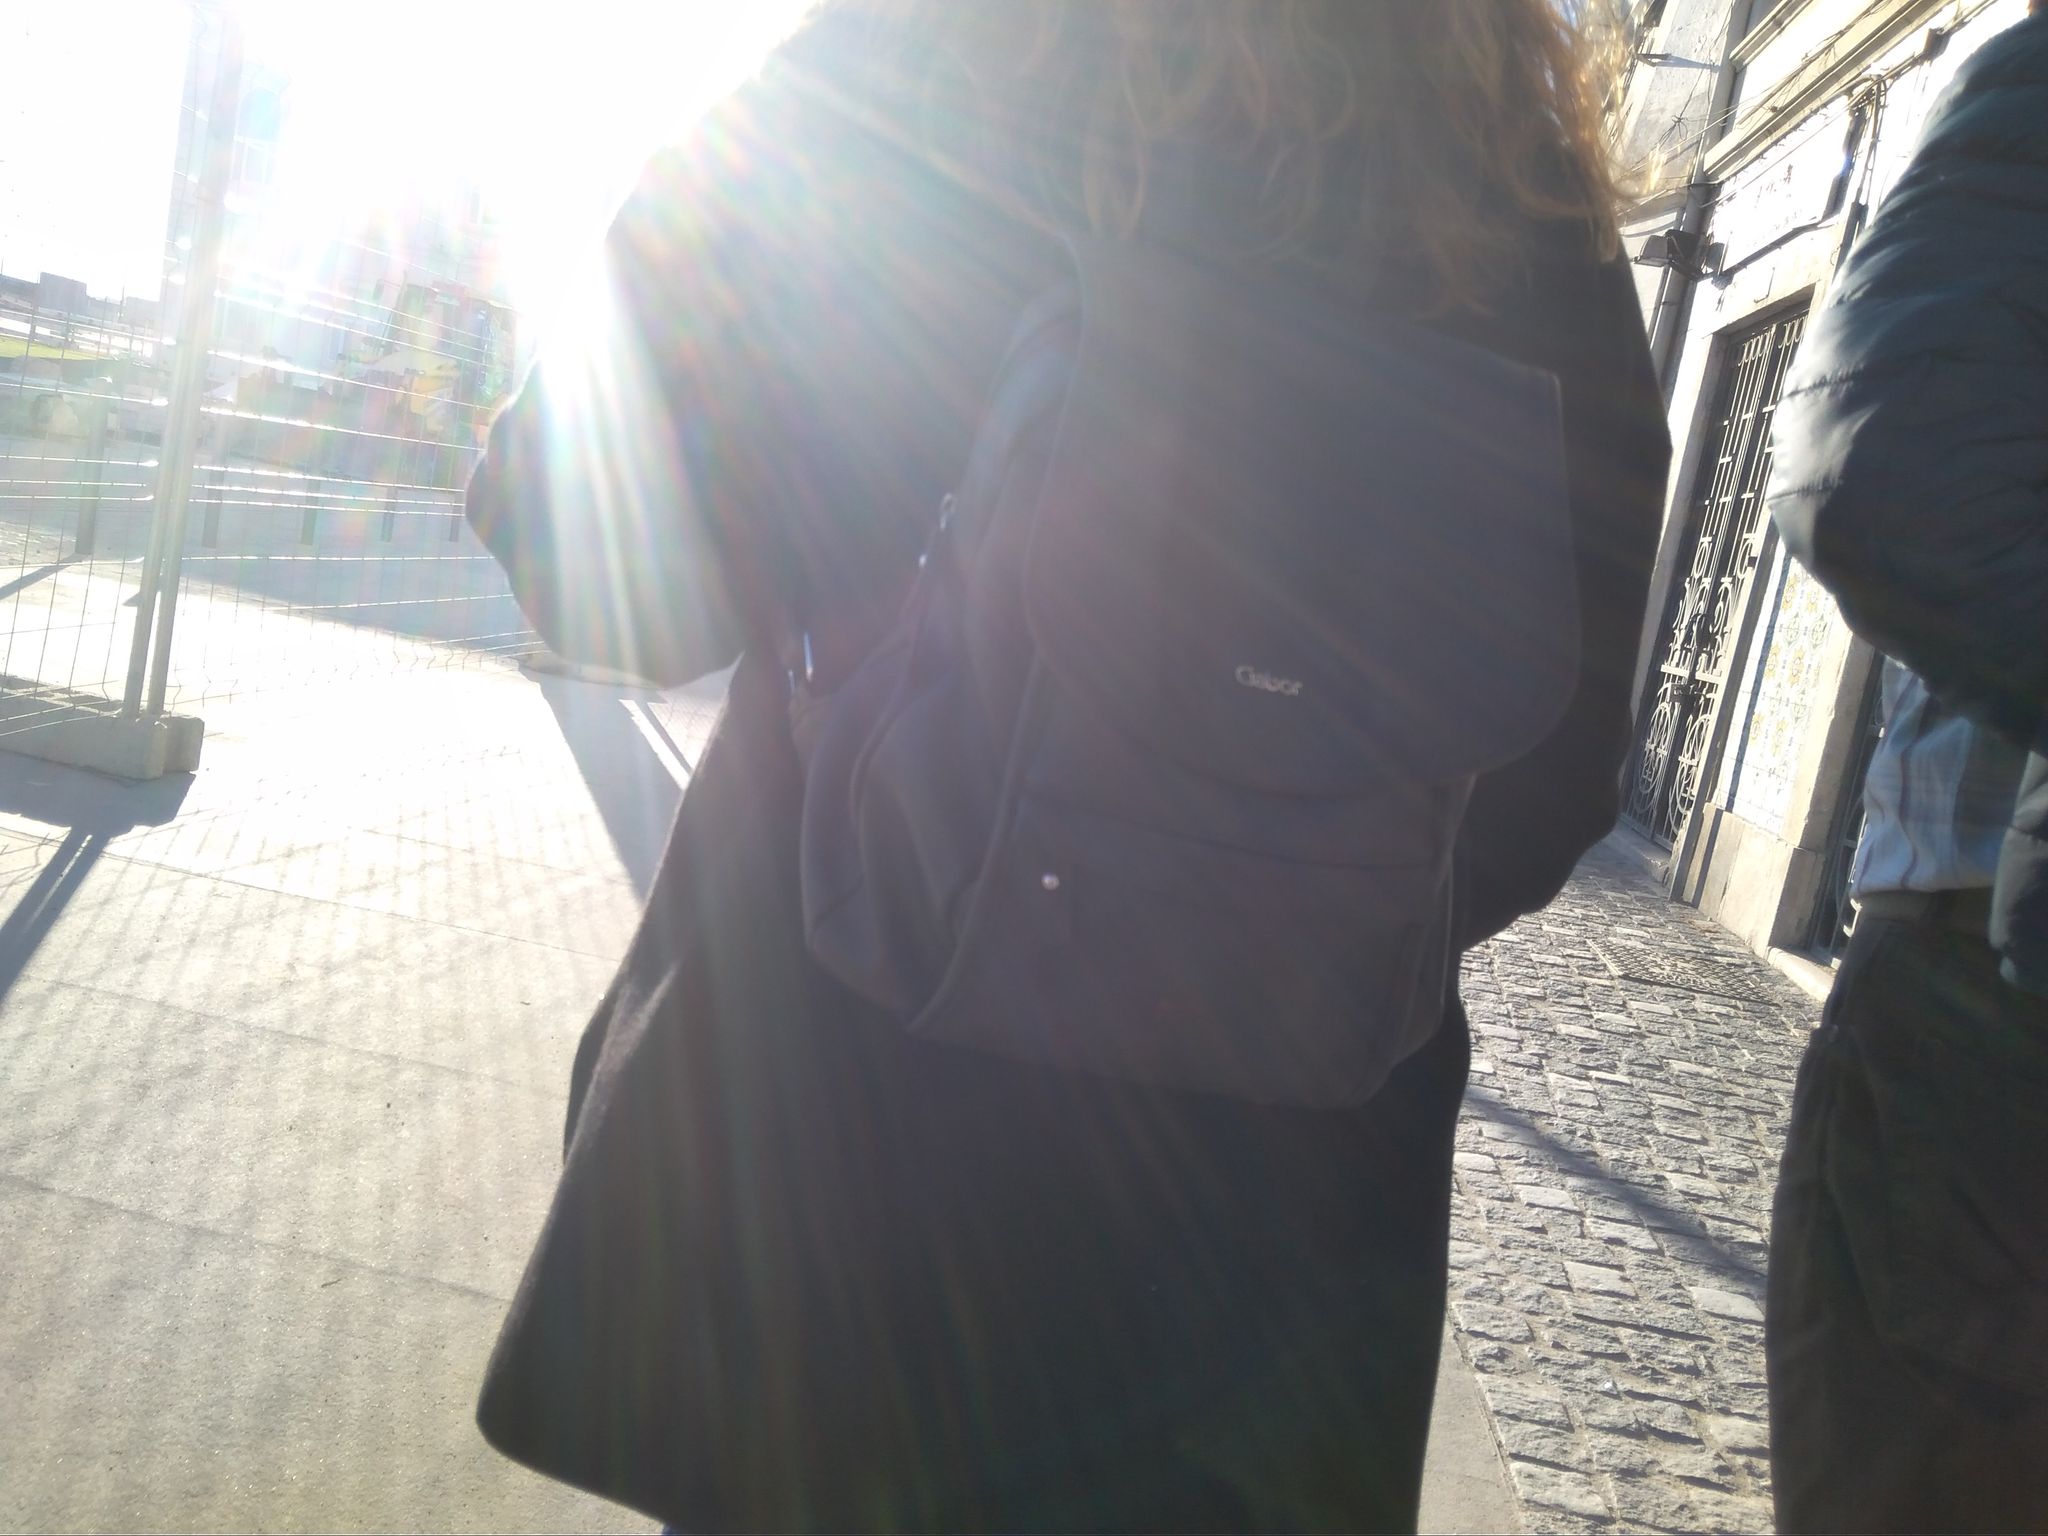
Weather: clear
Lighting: day
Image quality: good
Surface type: walking surface
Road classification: steps, footway, residential
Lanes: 2
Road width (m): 1.0
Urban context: urban centre
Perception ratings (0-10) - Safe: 5.44, Lively: 5.61, Beautiful: 6.17, Boring: 5.46, Depressing: 6.53, Wealthy: 8.46